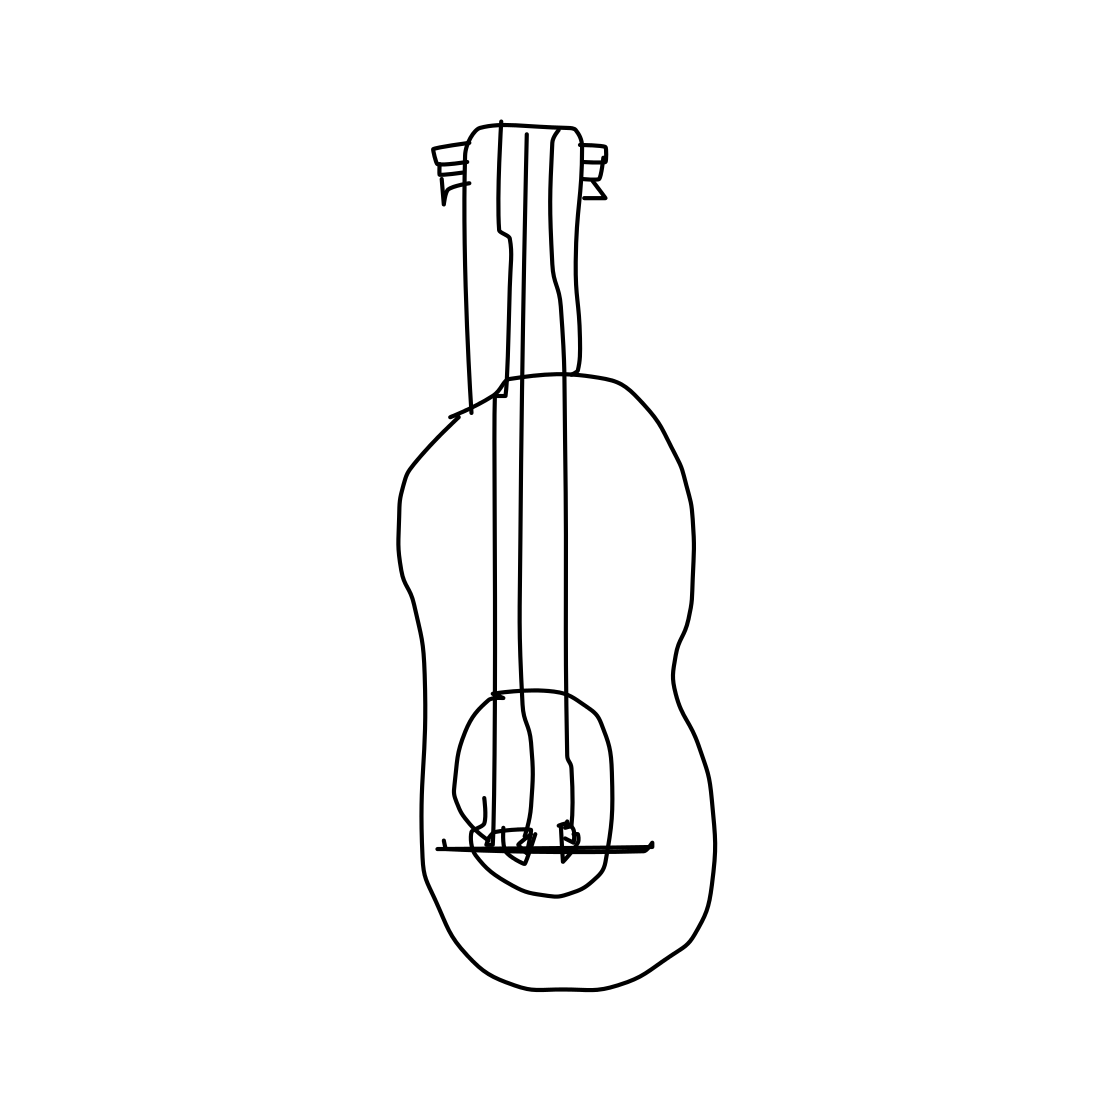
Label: violin